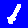
Digit: 1